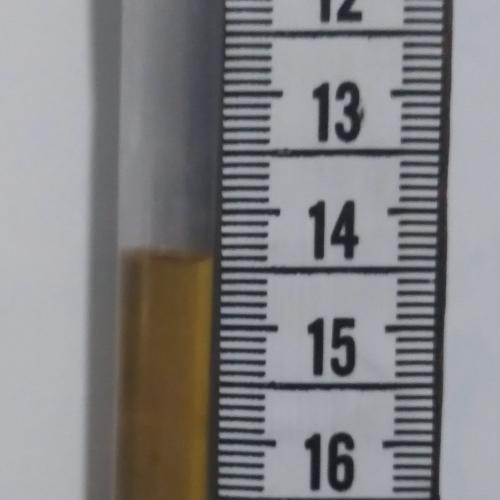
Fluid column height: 14.4 cm